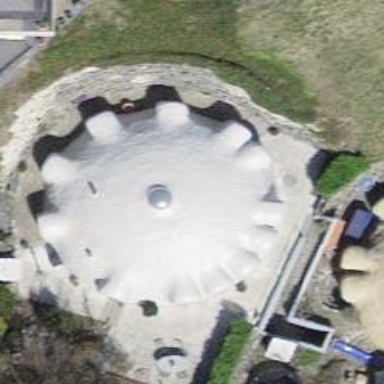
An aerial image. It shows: Residential building with grey concrete dome roof.